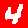
Digit: 4